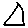
Label: triangle